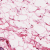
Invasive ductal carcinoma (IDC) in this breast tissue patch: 0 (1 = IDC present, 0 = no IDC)